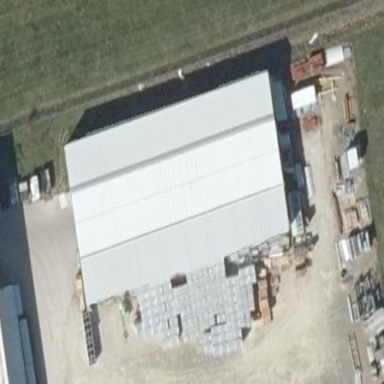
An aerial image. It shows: Warehouse building.